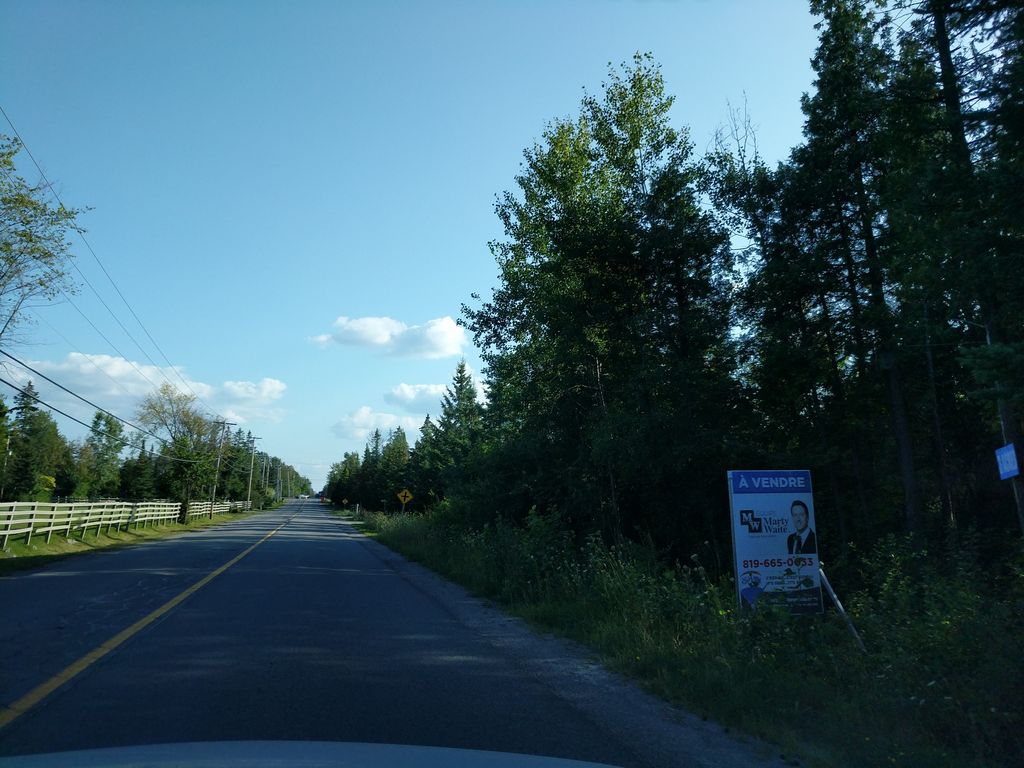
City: ottawa-gatineau